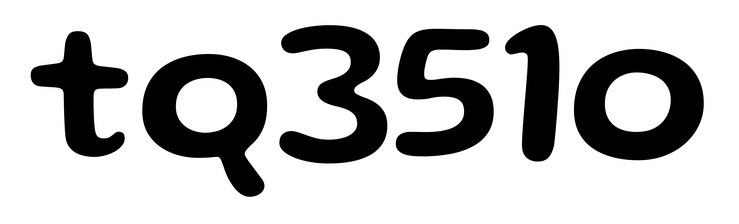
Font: Gluten_Medium